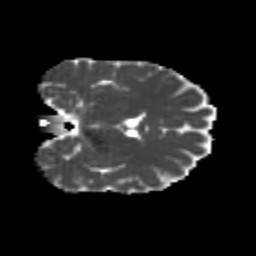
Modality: MD
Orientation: coronal
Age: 24
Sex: female
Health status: healthy
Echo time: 0.074 s